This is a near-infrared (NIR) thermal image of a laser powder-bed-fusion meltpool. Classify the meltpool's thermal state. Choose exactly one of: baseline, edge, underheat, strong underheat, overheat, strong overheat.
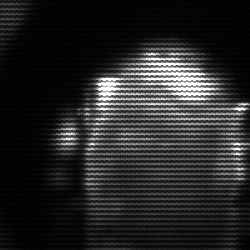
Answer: baseline